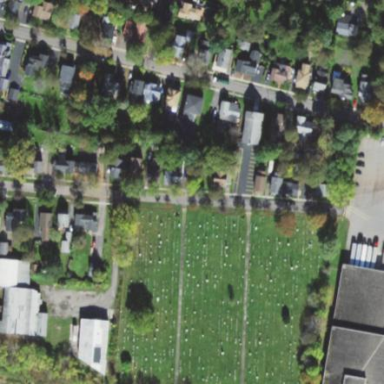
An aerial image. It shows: Graveyard within cemetery.